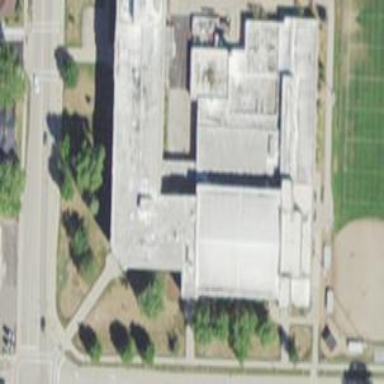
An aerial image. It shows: School building with flat roof.